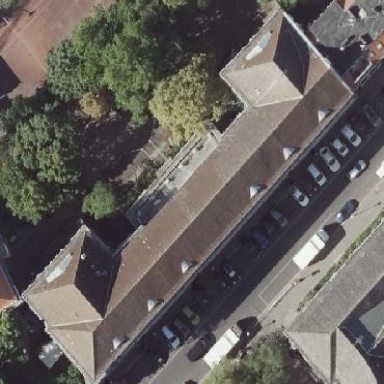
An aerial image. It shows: College building.